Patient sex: M
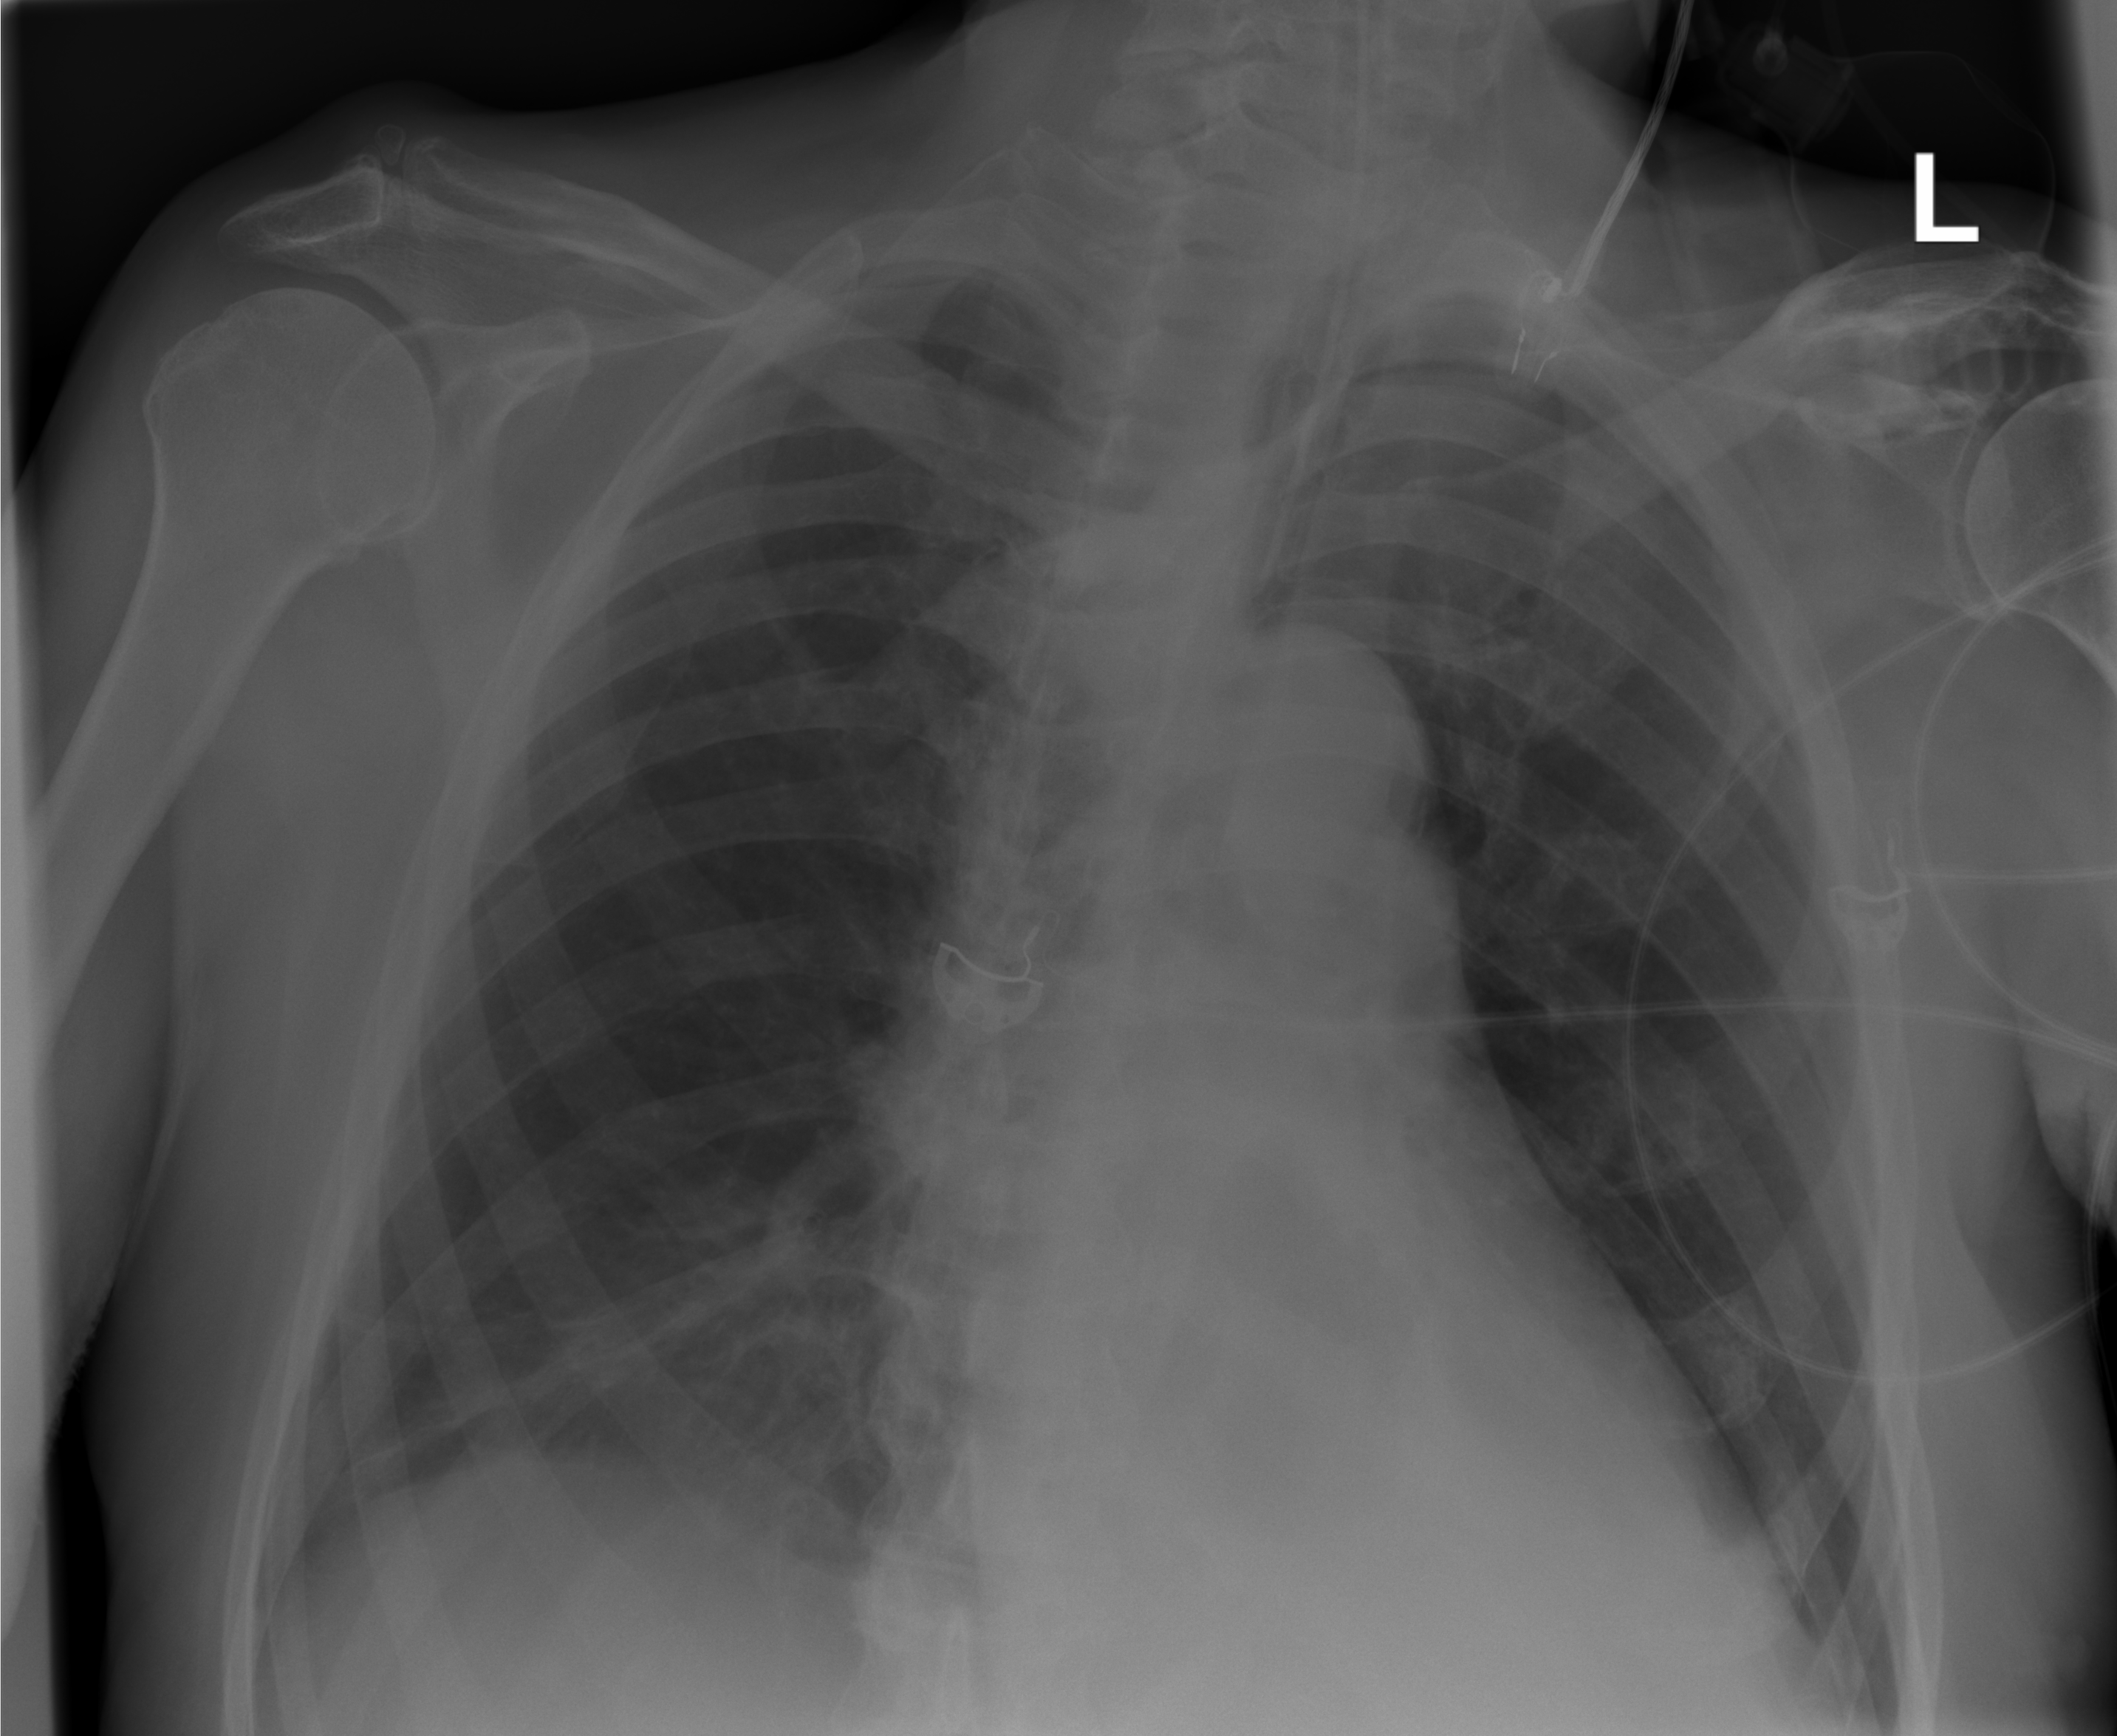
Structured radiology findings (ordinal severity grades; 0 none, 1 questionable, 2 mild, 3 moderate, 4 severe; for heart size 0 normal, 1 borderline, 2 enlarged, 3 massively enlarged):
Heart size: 2
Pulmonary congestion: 0
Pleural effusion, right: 0
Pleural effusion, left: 0
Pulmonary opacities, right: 0
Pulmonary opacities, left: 0
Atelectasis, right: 2
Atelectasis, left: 2